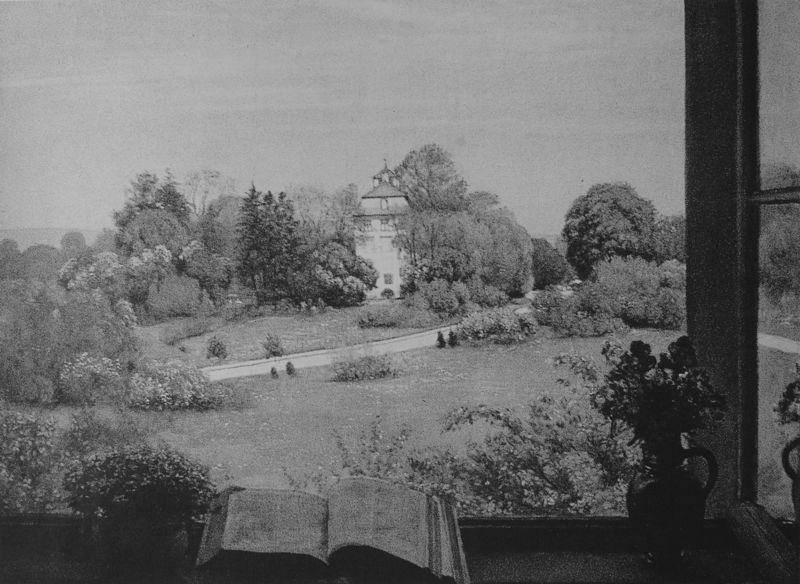
Titel: Die Öd
Künstler: Hans Thoma
Standort: Frankfurt (am Main)
Institution: Das Städel, Städelsches Kunstinstitut und Städtische Galerie
Schlagwörter: baum, blätter, dunkel, himmel, schatten, weiß, wolken, bäume, landschaft, menschen, äste, blume, blumen, fenster, glas, grau, hell, hintergrund, licht, pfeiler, schwarz, strasse, tür, zeichnung, ausblick, blick, dach, gebäude, haus, park, parkanlage, rasen, schloss, weg, wiese, wolke, rahmen, ast, horizont, hügel, spiegelung, strauch, busch, büsche, gebüsch, kirche, pfad, sträucher, dunkelheit, pflanzen, wald, turm, garten, henkel, krug, stilleben, vase, aussicht, blumentopf, sommer, blumenvase, dunst, nebel, idylle, dick, frühling, tor, blumenstrauss, strauß, foto, fotografie, panorama, griff, offen, buch, fensterrahmen, idyllisch, druck, schwarz-weiß, stich, seite, tanne, buchdruck, villa, seiten, sicht, fensterscheibe, anwesen, walmdach, fensterbrett, fensterflügel, fensterblick, kupferstich, aufgeschlagen, aufnahme, gartenanlage, bensterbank, blumenstraus, geöffnetes fenster, fensterflägel